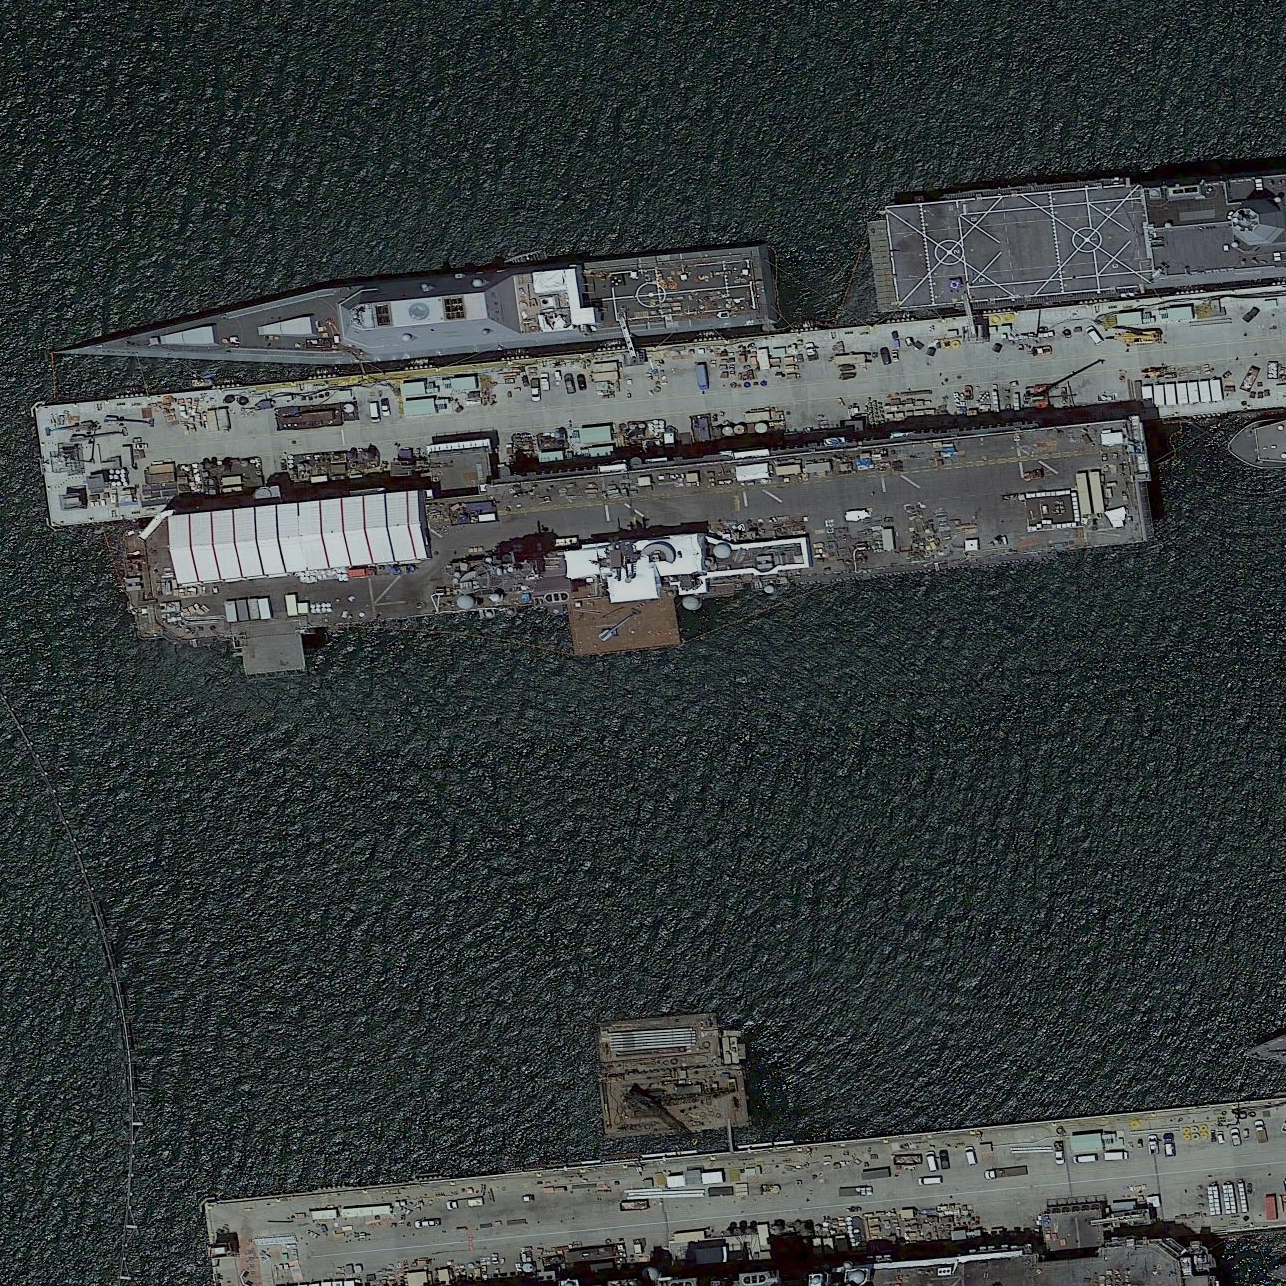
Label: assault